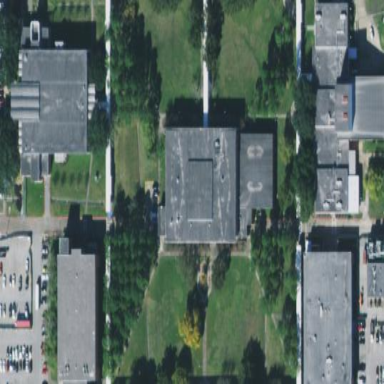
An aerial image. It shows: College building.